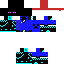
A female skeleton skin with dark skin, wearing white bald dressed in a blue hoodie and black pants, featuring a closed mouth.